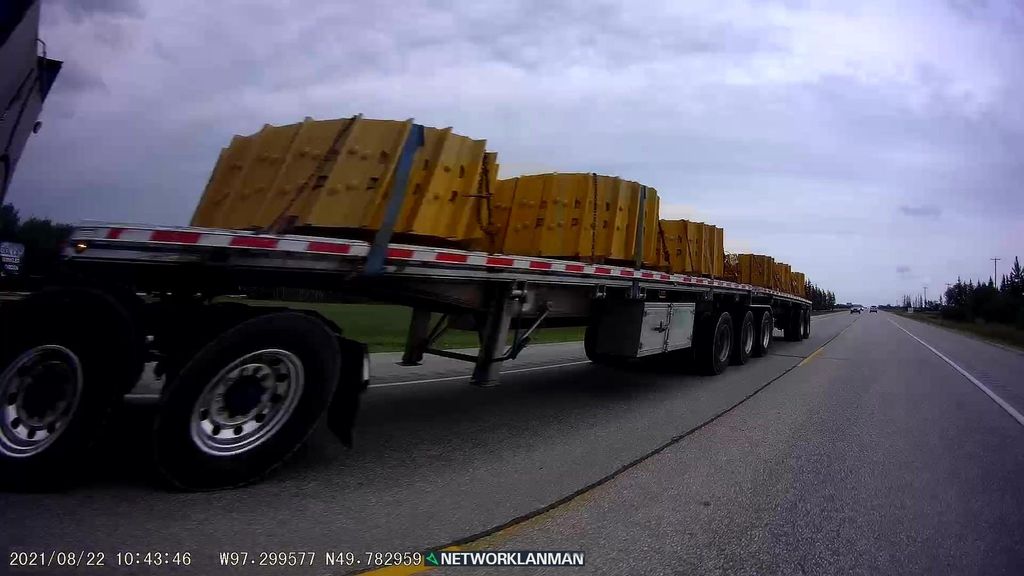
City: winnipeg